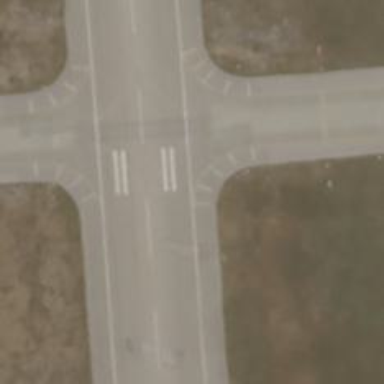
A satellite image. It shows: View of taxiway at the airport.